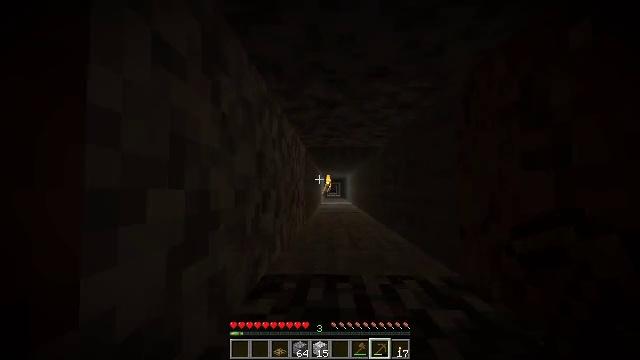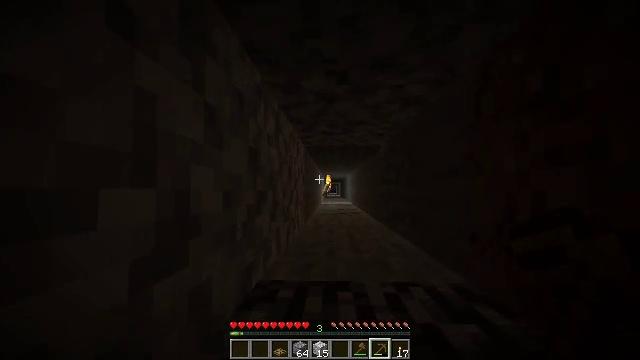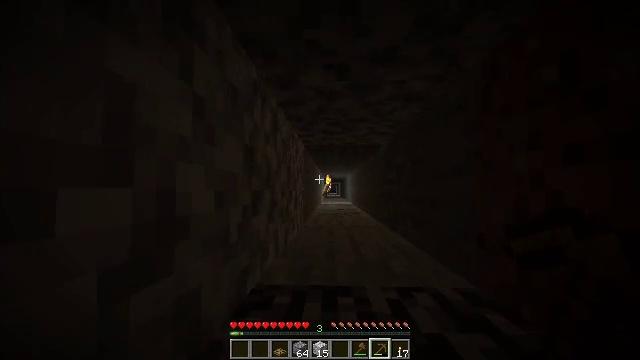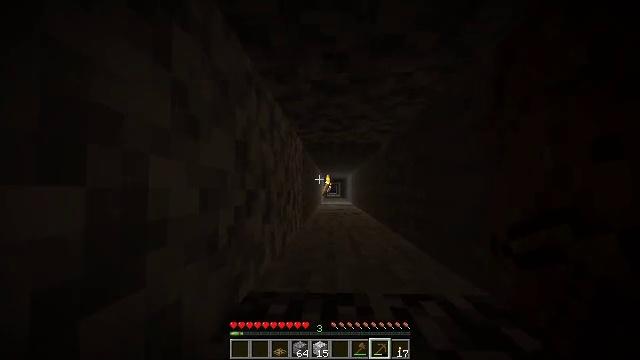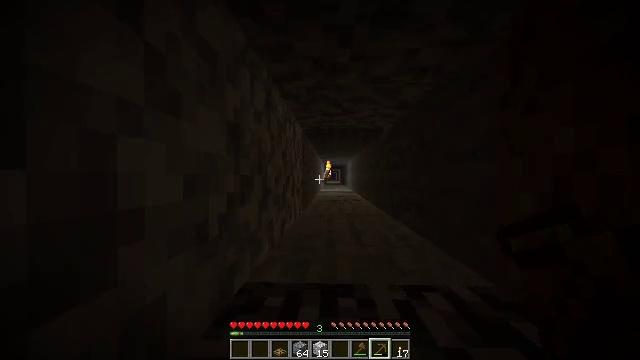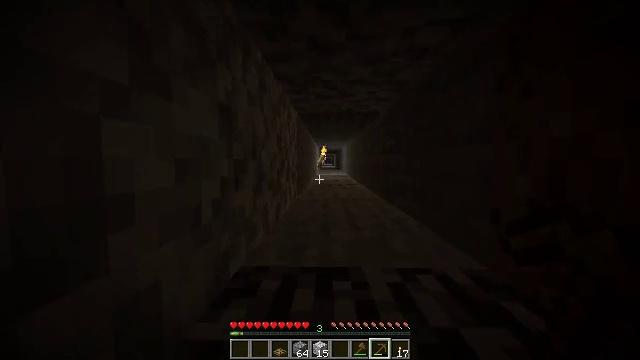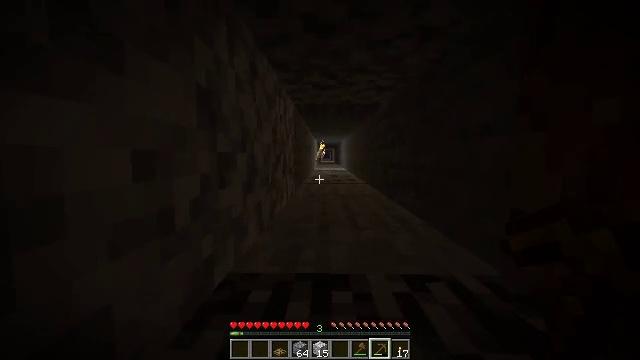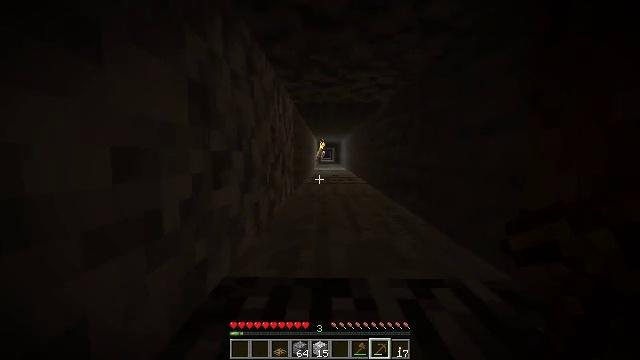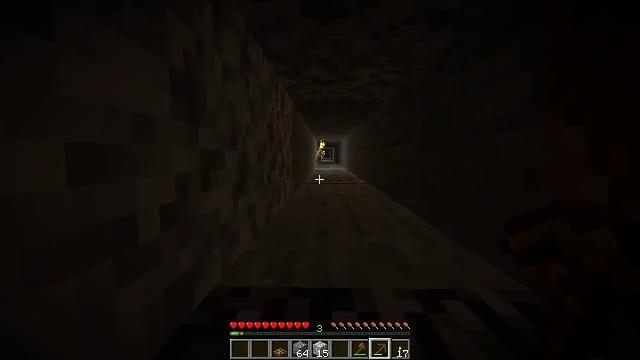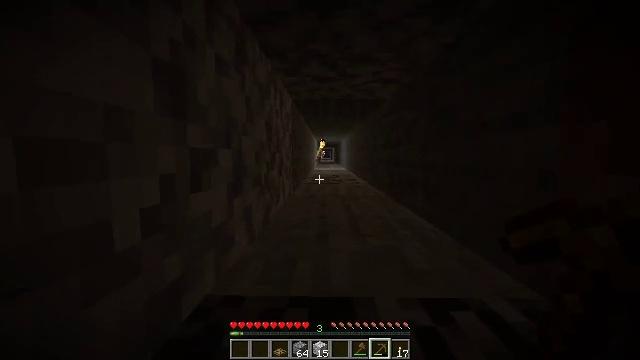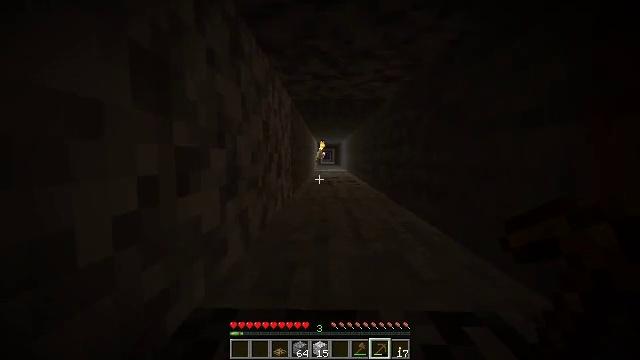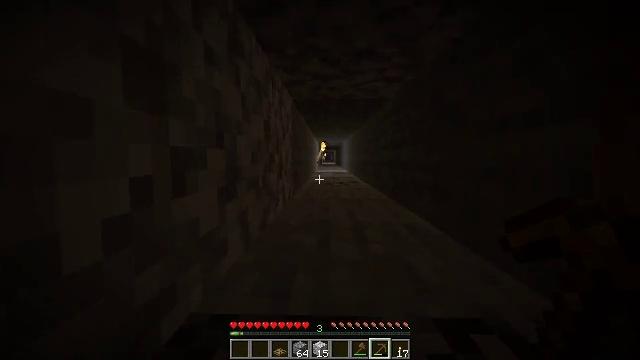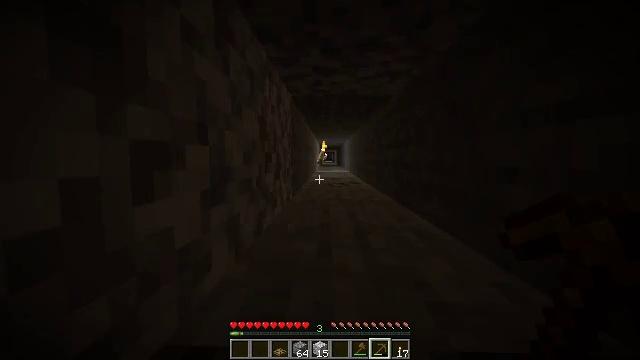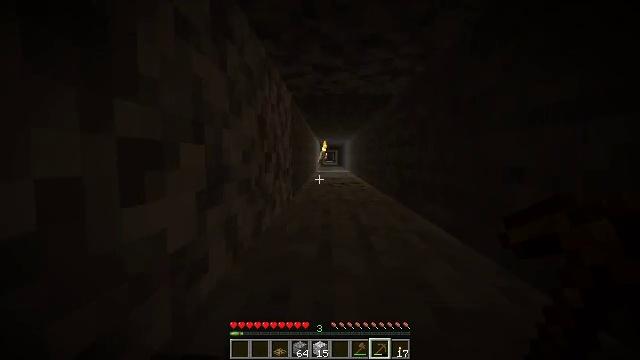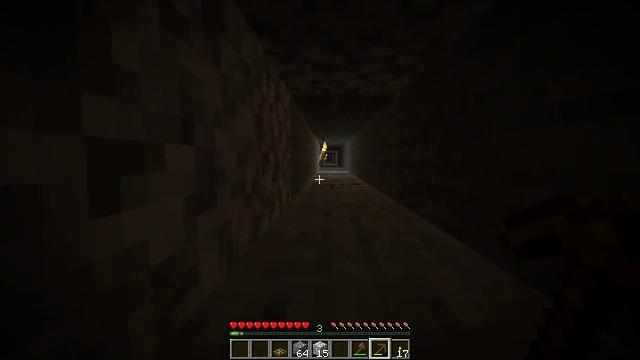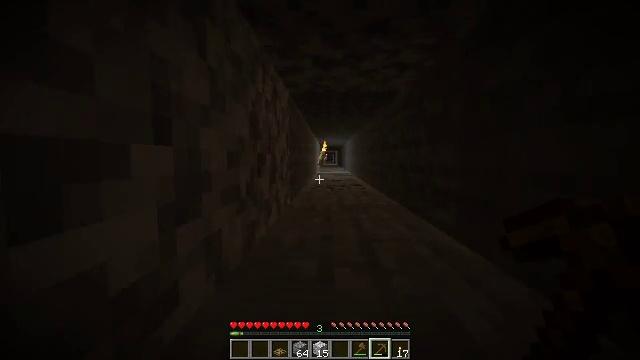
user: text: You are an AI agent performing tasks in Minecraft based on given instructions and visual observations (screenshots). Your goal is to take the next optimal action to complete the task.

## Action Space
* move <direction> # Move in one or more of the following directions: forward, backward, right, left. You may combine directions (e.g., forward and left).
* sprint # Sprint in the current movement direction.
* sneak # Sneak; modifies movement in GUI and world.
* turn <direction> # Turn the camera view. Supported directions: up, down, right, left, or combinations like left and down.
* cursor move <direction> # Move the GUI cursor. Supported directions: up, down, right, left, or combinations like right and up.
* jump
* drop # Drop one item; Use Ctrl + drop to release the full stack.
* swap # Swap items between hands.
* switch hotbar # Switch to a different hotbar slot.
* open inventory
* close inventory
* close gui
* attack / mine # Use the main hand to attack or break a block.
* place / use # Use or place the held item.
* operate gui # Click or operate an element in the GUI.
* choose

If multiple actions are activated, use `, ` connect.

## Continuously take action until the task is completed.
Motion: motion action
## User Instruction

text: Break the wall torch for relocation.
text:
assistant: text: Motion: move forward
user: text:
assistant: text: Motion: move forward
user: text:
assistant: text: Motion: move forward
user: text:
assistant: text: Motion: move forward, turn down
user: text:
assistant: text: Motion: move forward, turn right and down
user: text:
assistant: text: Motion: move forward, turn down
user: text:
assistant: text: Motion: move forward
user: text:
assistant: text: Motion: move forward
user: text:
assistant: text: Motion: move forward
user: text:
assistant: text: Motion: move forward
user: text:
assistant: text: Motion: move forward
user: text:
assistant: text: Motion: move forward
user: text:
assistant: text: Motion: move forward
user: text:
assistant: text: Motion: move forward
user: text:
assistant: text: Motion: move forward
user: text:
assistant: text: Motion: move forward
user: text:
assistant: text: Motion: move forward
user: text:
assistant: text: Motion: move forward
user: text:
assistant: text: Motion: move forward
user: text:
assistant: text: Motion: move forward
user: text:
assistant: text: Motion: move forward
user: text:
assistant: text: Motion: move forward
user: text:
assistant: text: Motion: move forward
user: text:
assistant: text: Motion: move forward
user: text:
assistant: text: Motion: move forward
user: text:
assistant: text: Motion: move forward and move right
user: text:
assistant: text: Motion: move forward and move right
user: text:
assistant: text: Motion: move forward and move right
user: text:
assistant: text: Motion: move forward and move right
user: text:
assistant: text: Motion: move forward